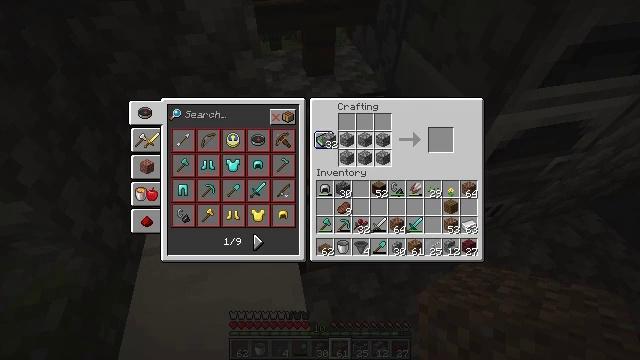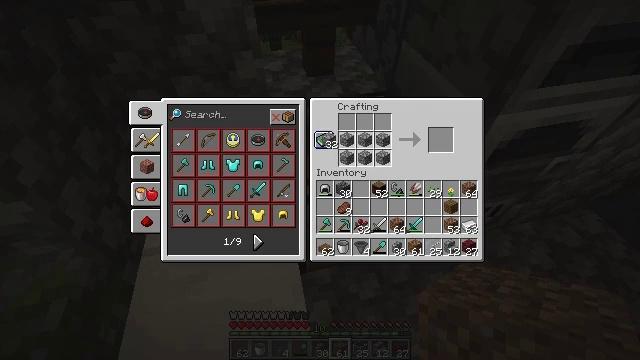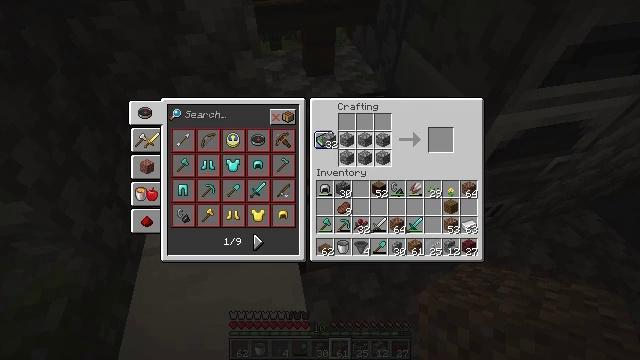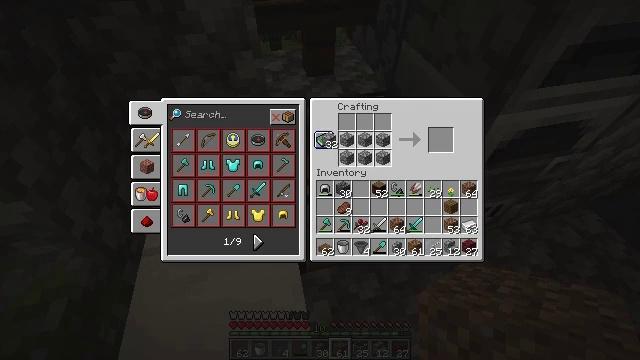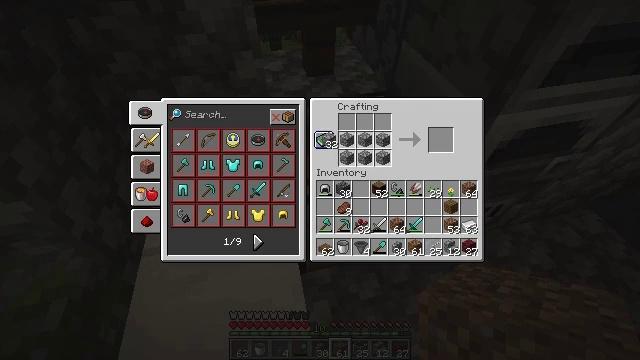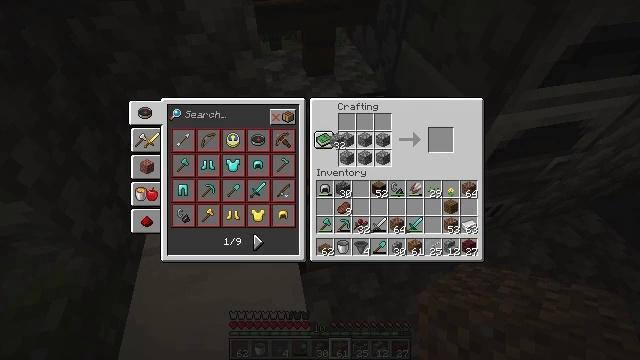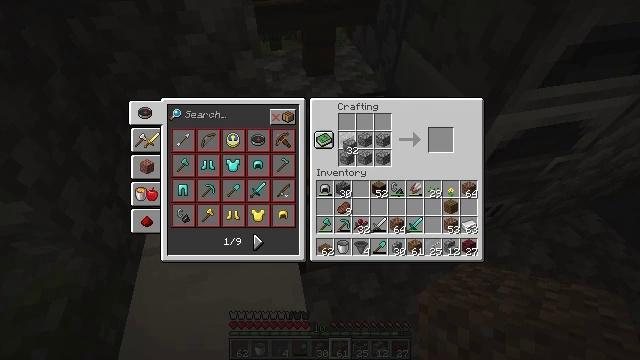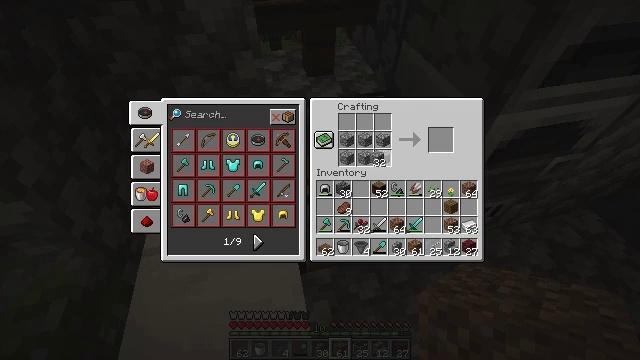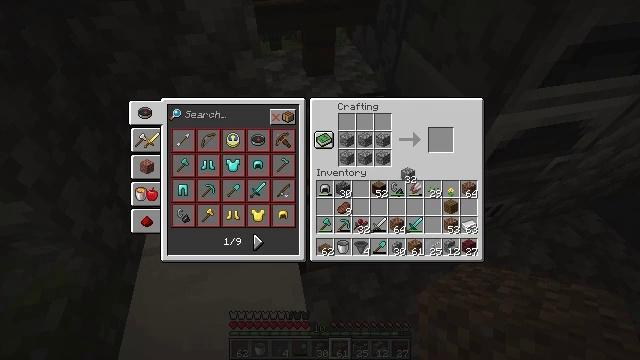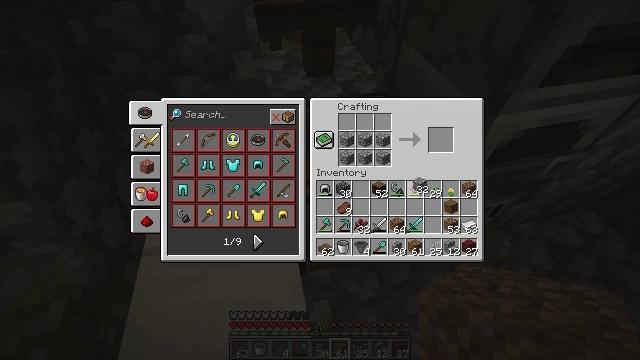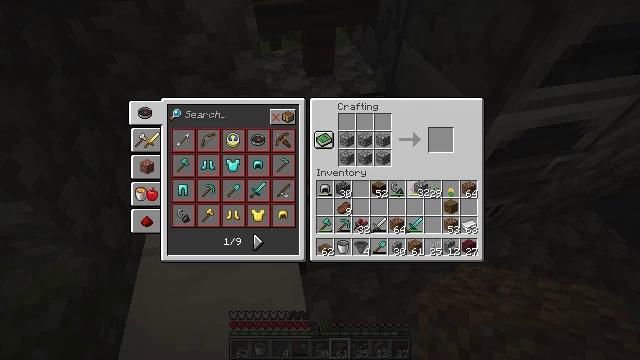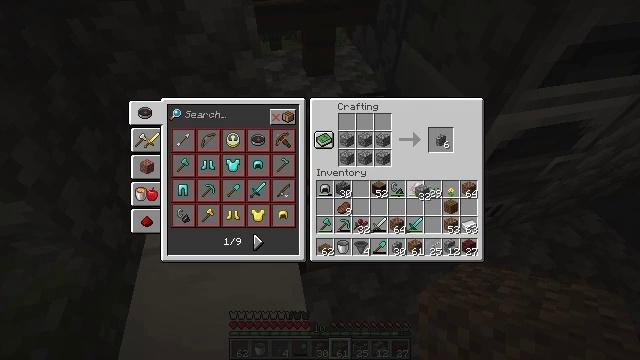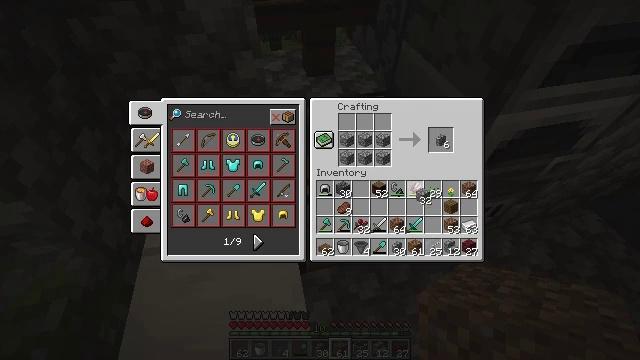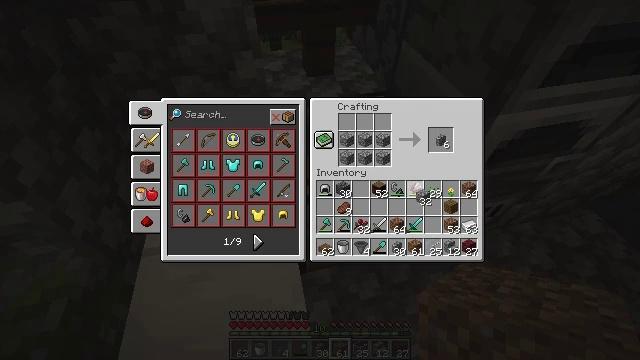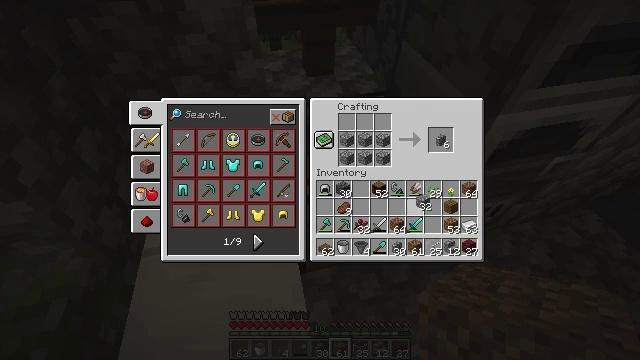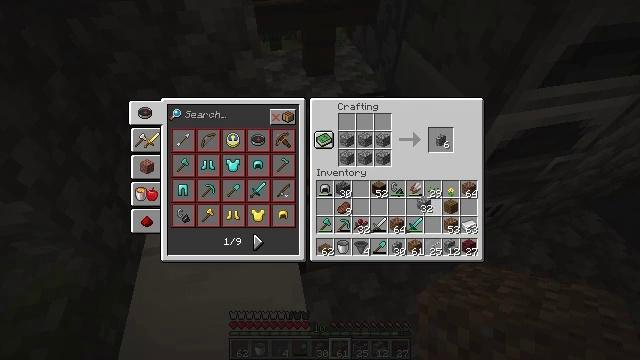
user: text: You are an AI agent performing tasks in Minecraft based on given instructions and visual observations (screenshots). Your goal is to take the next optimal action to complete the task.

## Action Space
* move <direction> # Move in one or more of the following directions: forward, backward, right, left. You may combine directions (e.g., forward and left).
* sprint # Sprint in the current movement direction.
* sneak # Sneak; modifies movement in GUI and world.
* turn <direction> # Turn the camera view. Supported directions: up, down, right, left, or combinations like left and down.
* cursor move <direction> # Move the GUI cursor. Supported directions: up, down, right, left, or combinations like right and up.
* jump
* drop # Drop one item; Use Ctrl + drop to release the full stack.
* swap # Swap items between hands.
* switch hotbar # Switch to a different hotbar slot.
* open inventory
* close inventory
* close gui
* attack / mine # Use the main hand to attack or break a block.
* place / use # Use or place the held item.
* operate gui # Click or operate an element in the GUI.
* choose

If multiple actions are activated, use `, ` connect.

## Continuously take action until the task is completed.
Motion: motion action
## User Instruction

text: Make a cobblestone wall with six cobblestone blocks.
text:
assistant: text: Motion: choose
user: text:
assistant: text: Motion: choose
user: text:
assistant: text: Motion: choose
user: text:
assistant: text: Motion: choose
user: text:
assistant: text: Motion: cursor move right, choose
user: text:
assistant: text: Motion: cursor move right
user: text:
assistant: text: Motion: cursor move right and down
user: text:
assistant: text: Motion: cursor move right and down
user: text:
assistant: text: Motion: cursor move right and down
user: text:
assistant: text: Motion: no_op
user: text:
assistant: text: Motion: no_op
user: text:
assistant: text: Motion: no_op
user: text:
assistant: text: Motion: no_op
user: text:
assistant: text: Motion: no_op
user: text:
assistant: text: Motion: no_op
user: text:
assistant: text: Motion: no_op
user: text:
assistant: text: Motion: no_op
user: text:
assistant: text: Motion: no_op
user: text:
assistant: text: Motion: no_op
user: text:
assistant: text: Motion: operate gui
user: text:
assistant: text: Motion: operate gui
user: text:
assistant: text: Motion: operate gui
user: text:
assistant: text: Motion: no_op
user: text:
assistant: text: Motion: cursor move up
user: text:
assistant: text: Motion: cursor move right and up
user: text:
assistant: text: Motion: cursor move up
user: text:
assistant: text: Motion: sneak
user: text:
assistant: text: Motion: sneak
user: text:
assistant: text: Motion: sneak
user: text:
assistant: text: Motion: sneak